Question: Edited:
Hi guys, I have been looking for a solution to my problem for some days without an answer
I am trying to make a two-dimensional table with data obtained from the same model.
The idea is to list the students in rows, the data in columns and the status in their respective cells, a two dimensional table.
'''
class DailyAttendanceStudent(models.Model):
ATTENDANCE_CHOICES = (
(None,''),
(True,'Presente'),
(False, 'Ausente')
)
date = models.DateField(default=datetime.datetime.now)
status = models.NullBooleanField(choices=ATTENDANCE_CHOICES)
student = models.ForeignKey('perfiles.Student')
'''
These are my table:
'''
class StudentAttendanceTable(tables.Table):
nombres = tables.Column('nombres', accessor='Student.first_name')
apellidos = tables.Column('apellidos', accessor='Student.last_name')
date = tables.Column('fecha', accessor='date')#LinkColumn
status = tables.Column('status', accessor='status')
class Meta:
model = DailyAttendanceStudent
fields = ('nombres', 'apellidos', 'date', 'status')
'''
graphically this is what I want to do:

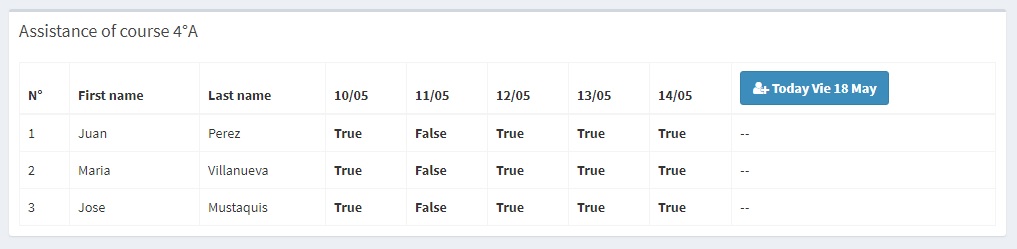
Answer: I think I would do something like this:
- 'DailyAttendanceStudent'- - <URL>- 'table.Column'- 'extra_columns'
In code, it could look like this:
'''
from collections import OrderedDict
import django_tables2 as tables
class StudentAttendanceTable(tables.Table):
nombres = tables.Column('nombres', accessor='student.first_name')
apellidos = tables.Column('apellidos', accessor='student.last_name')
def __init__(self, data, *args, **kwargs):
rows = OrderedDict()
extra_columns = {}
for row in data:
if row.student.id not in rows:
rows[row.student.id] = {'student': row.student}
rows[row.student.id][row.date] = row.status
extra_columns[row.date.isoformat()] = tables.Column() # use more specialized column if you get this to work
super(StudentAttendanceTable, self).__init__(data=rows.values(), extra_columns=extra_columns.items(), *args, **kwargs)
'''
You might want to sort the value you pass to 'extra_columns', as the order retrieved from the database might not be the desired order for presentation.